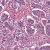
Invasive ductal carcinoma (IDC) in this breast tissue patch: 1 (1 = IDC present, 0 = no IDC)